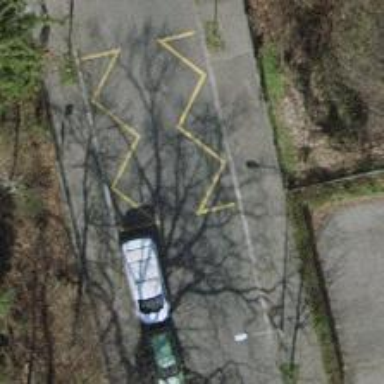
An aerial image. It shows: Bus stop with platform for public transport.